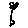
Label: flower